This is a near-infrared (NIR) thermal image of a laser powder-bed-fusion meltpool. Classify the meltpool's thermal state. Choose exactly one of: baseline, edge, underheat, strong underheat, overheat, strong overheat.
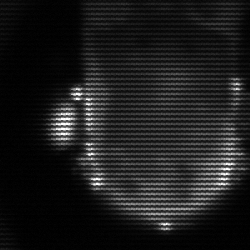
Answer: baseline